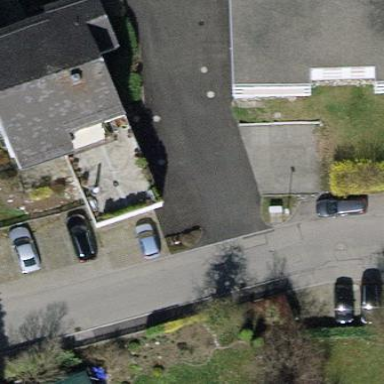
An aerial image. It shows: Gabled roof on building that houses apartments.